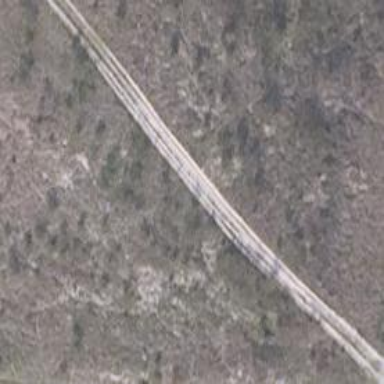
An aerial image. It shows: Track with grade 5 tracktype.